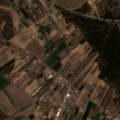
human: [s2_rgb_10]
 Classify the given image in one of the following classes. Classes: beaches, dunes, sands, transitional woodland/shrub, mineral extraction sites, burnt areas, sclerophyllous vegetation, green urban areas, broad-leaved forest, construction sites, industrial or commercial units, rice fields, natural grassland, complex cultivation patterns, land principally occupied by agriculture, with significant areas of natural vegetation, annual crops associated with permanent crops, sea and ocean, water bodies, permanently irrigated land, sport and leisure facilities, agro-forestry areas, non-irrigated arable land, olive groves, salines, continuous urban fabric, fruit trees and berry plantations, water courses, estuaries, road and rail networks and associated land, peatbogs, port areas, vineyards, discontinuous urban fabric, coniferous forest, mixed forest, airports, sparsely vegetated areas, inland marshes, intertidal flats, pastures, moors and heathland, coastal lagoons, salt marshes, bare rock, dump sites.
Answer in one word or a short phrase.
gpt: permanently irrigated land, complex cultivation patterns, coniferous forest, transitional woodland/shrub